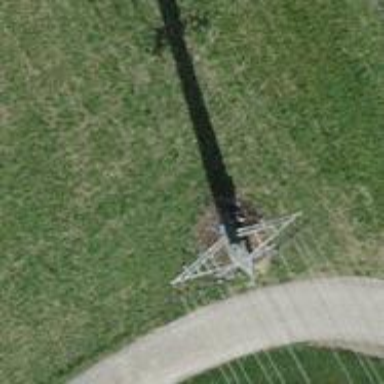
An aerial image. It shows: Termination power tower.